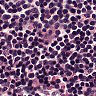
Metastatic tissue present: no